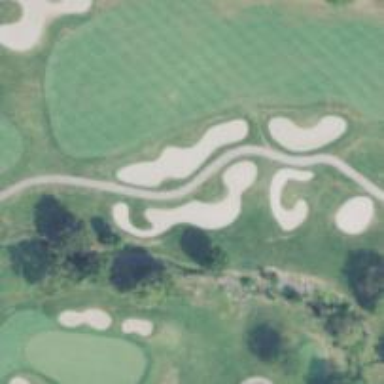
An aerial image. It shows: Grassy area designated as golf fairway.